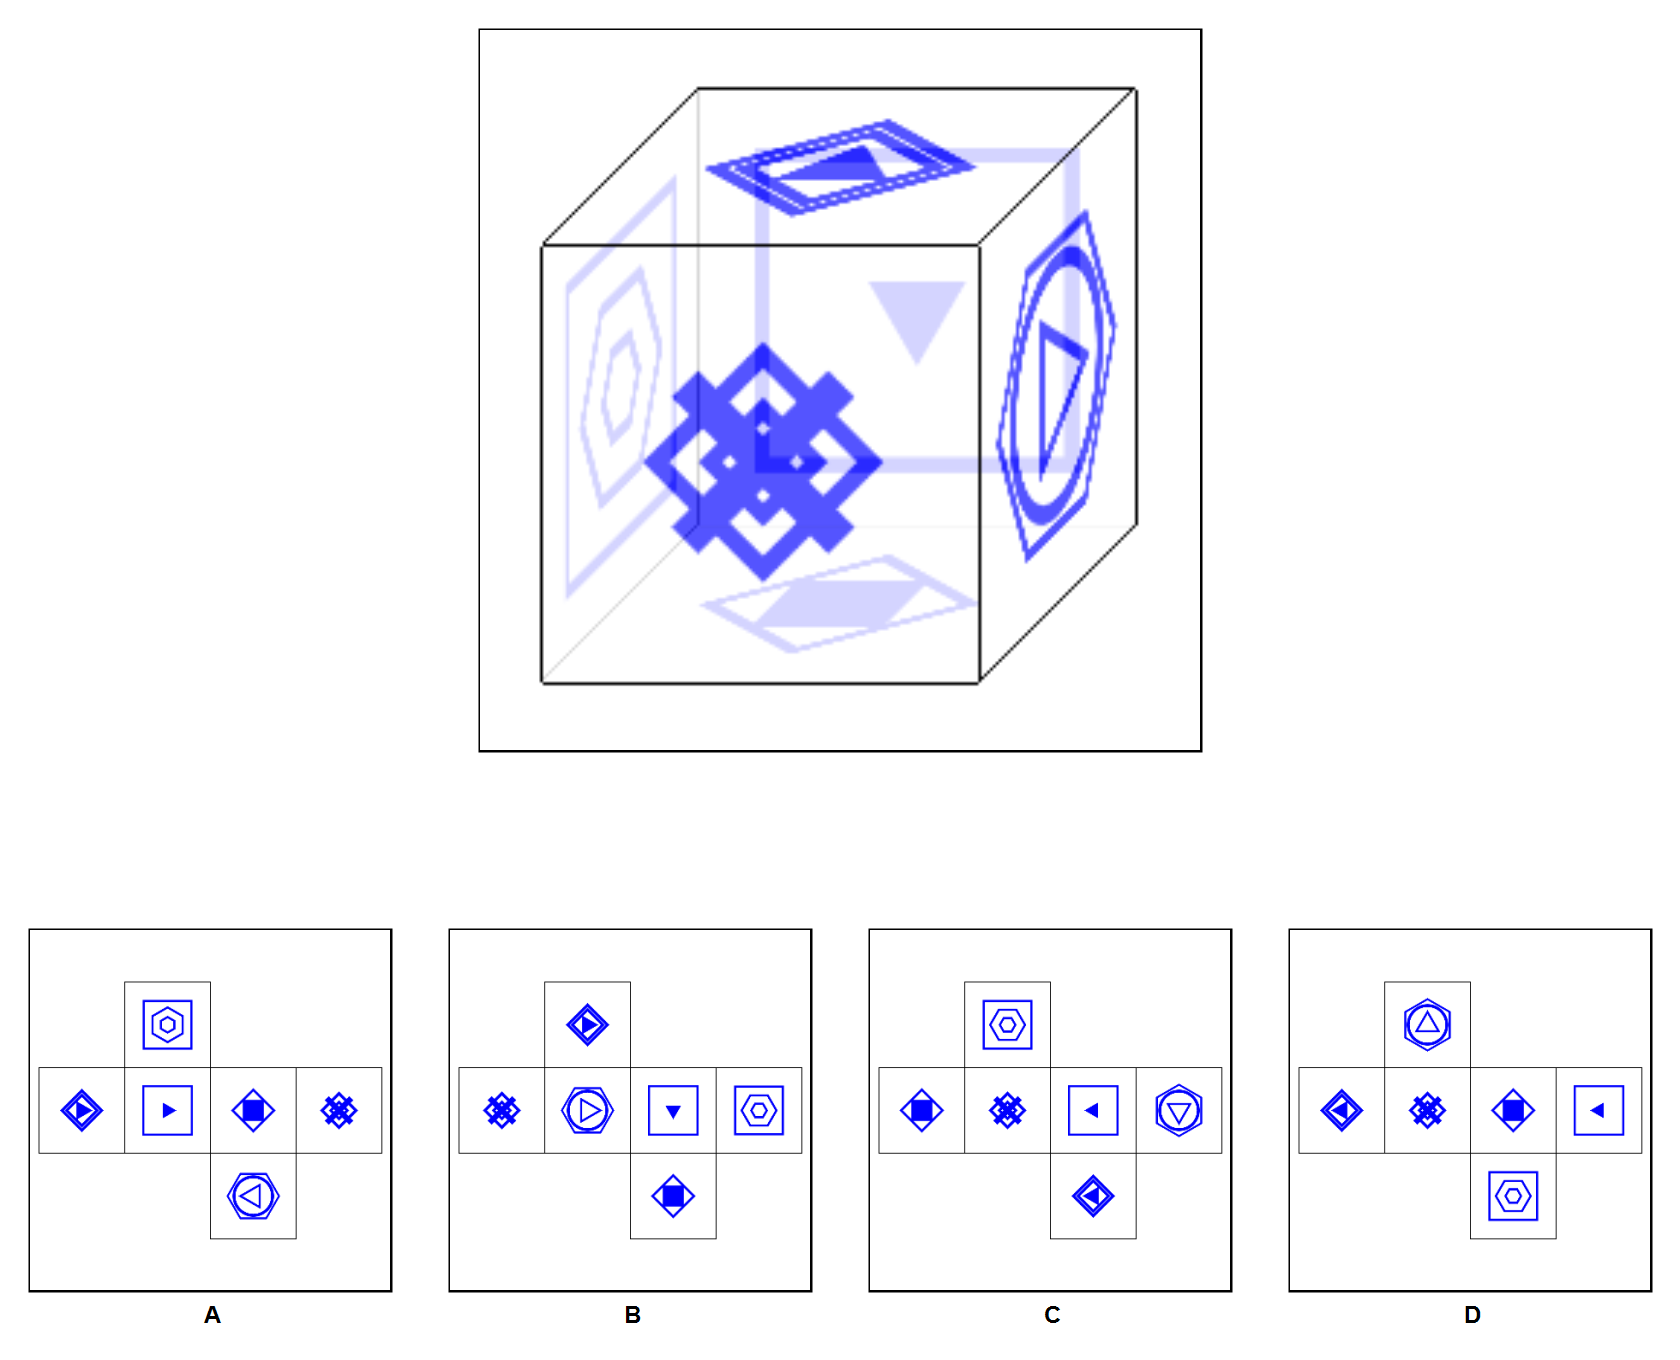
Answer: C